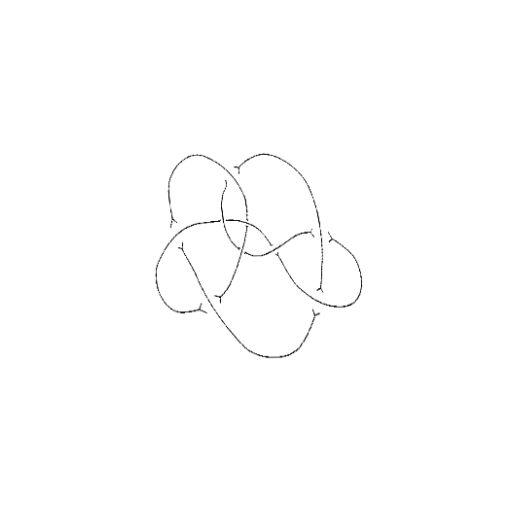
Crossing number: 9